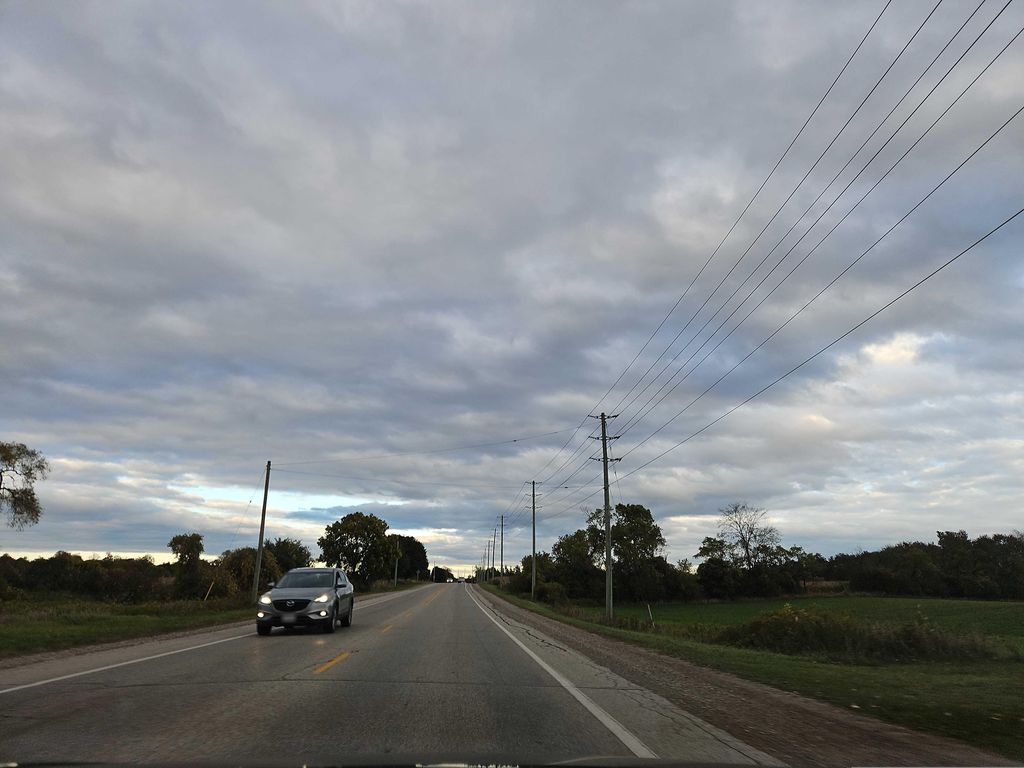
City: kitchener-waterloo